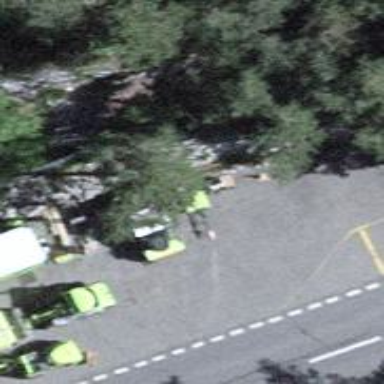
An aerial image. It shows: Parking area.